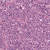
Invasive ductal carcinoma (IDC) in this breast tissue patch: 1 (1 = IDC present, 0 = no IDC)